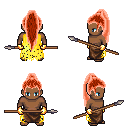
a pixel art fantasy rpg character, male body template, human, dark skin, yellow tattered cape, robe skirt, red extra-long topknot hairstyle, gold gloves, spear, four views (front, back, left, right), 2x2 character sprite sheet, small pixel art, hard edges, no anti-aliasing